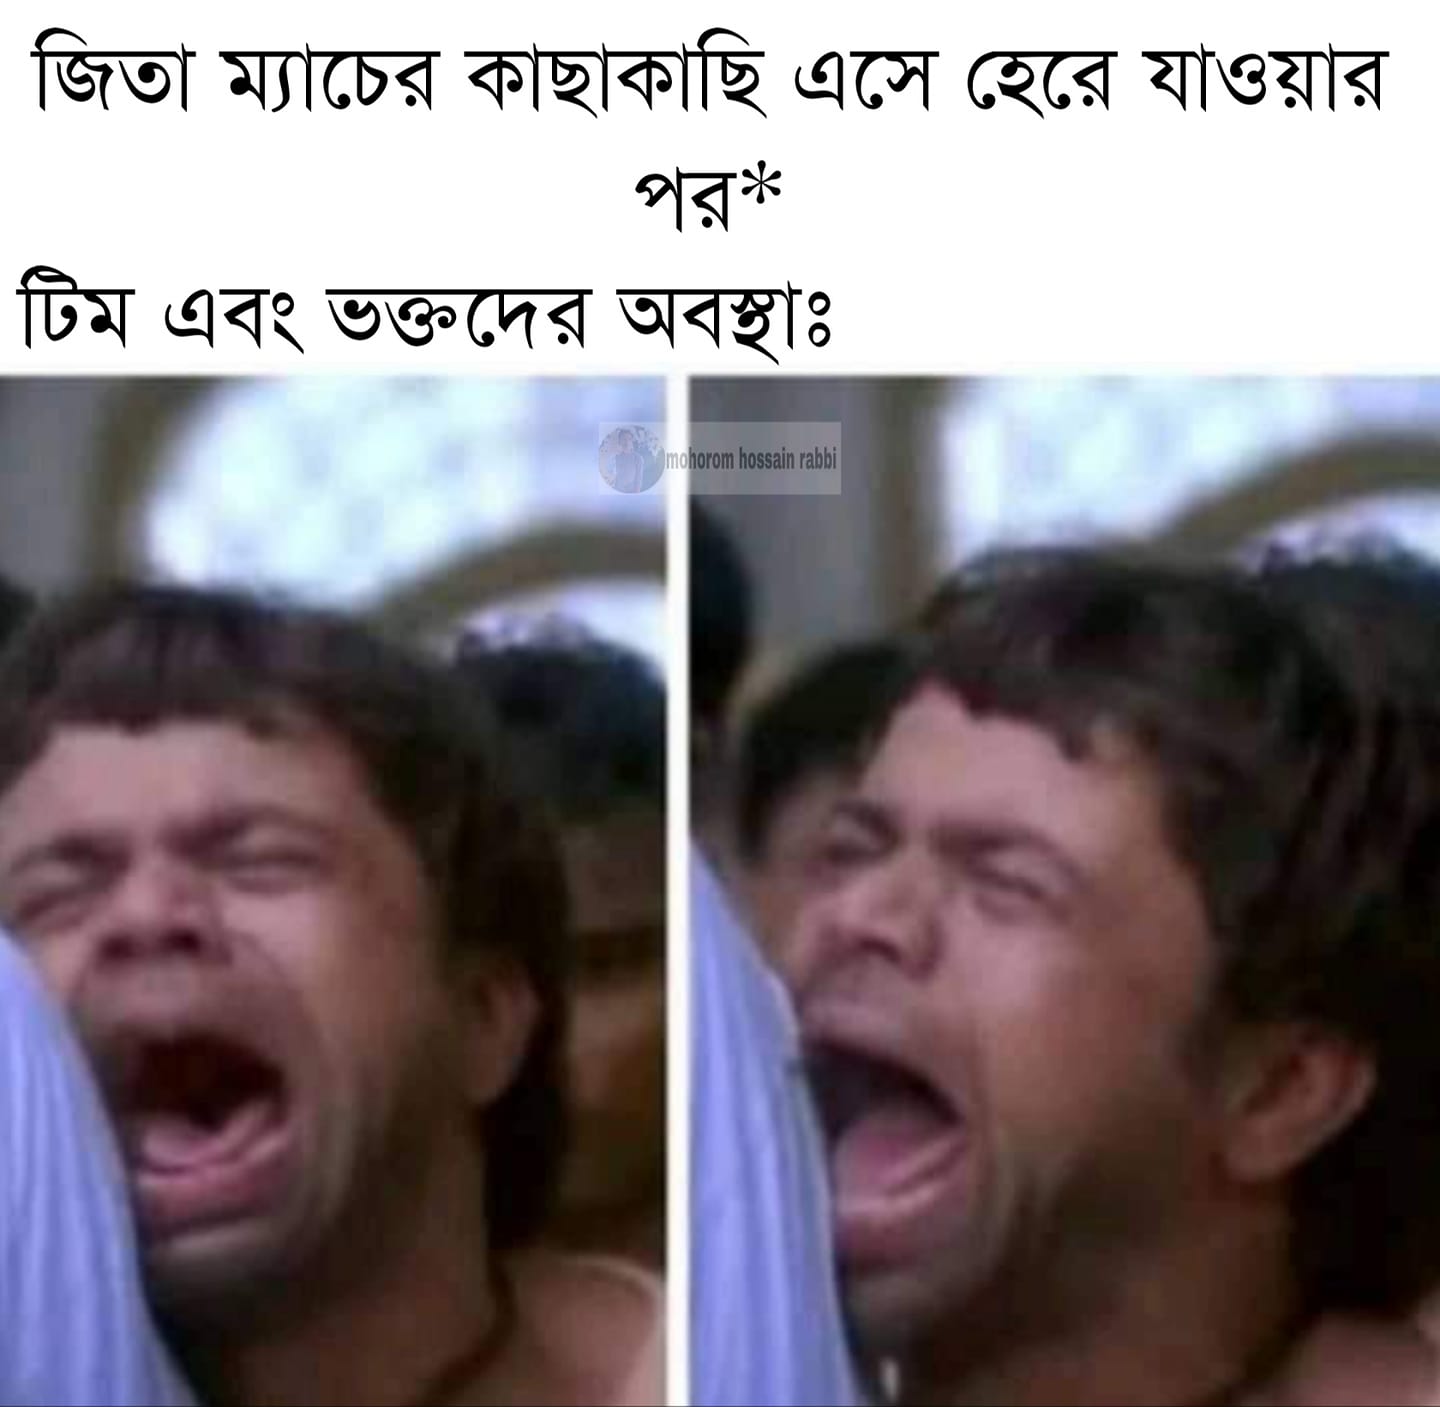
Caption: জিতা ম্যাচের কাছাকাছি এসে হেরে যাওয়ার পর*    টিম এবং ভক্তদের অবস্থাঃ
Label: non-hate